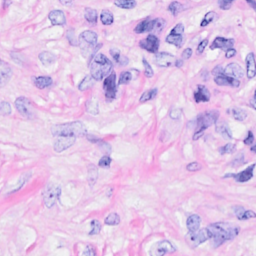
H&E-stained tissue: Breast